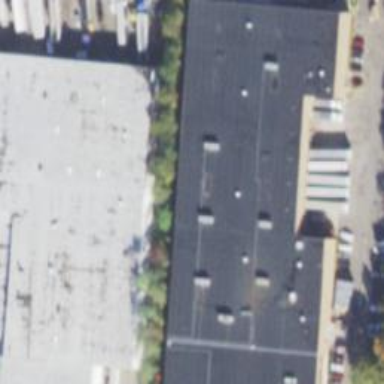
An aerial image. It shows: Commercial building.